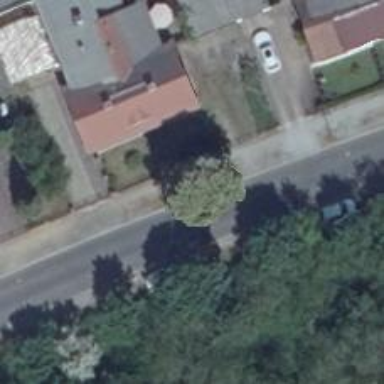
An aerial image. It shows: Avenue lined with trees.